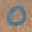
Label: 0